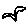
Label: bird